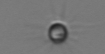
Label: Calciopappus